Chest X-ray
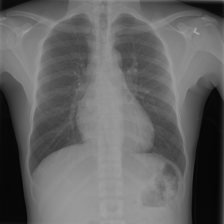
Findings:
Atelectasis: negative
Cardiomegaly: negative
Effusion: negative
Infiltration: negative
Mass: negative
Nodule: negative
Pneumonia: negative
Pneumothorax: negative
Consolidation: negative
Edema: negative
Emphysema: negative
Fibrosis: negative
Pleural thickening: negative
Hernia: negative